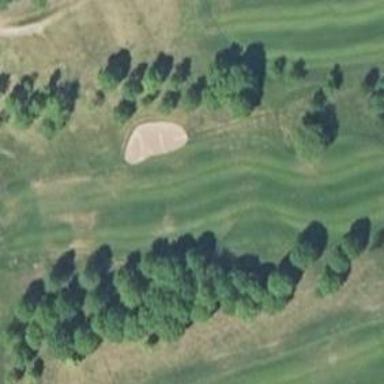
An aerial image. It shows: View of golf hole.